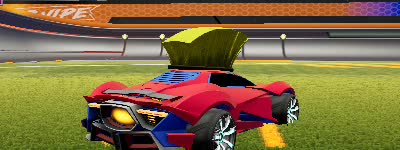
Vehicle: werewolf